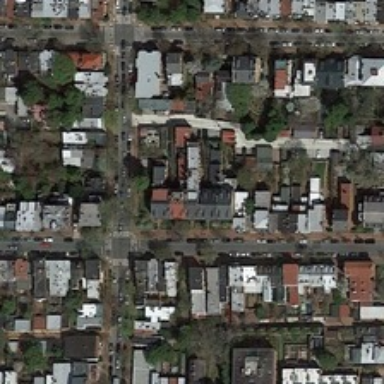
Many buildings and green trees are in a dense residential area .